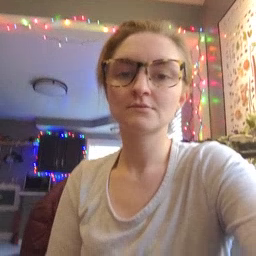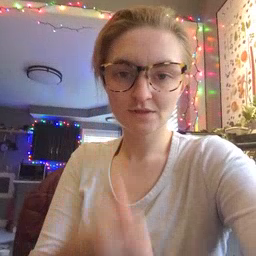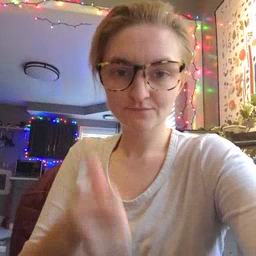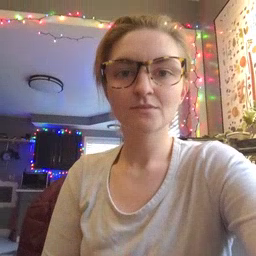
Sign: every